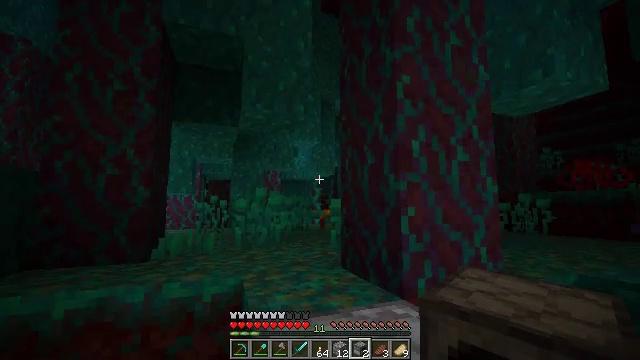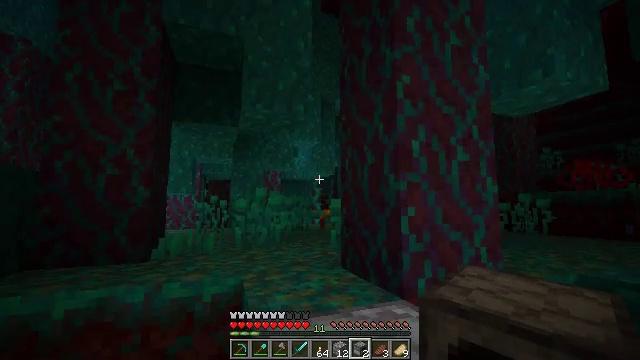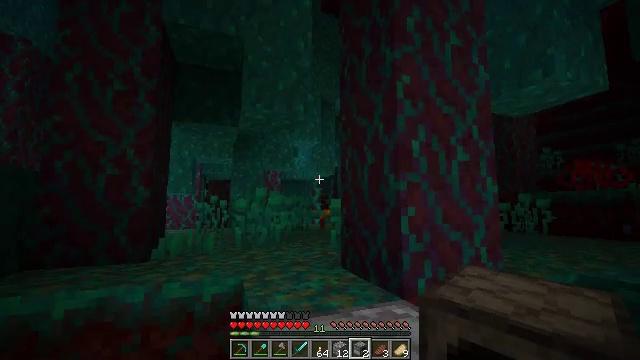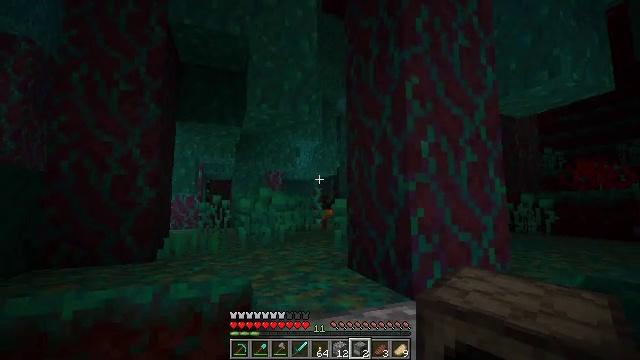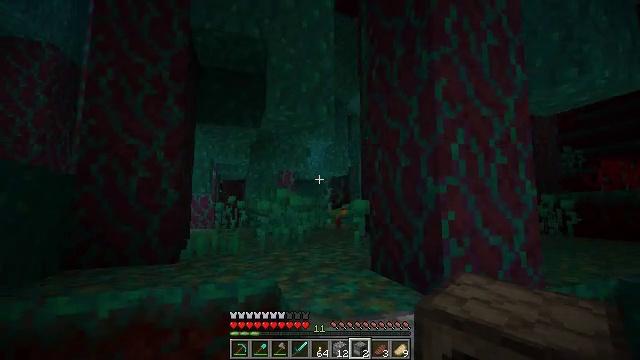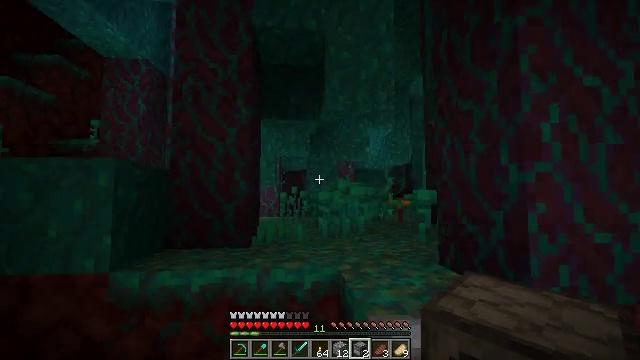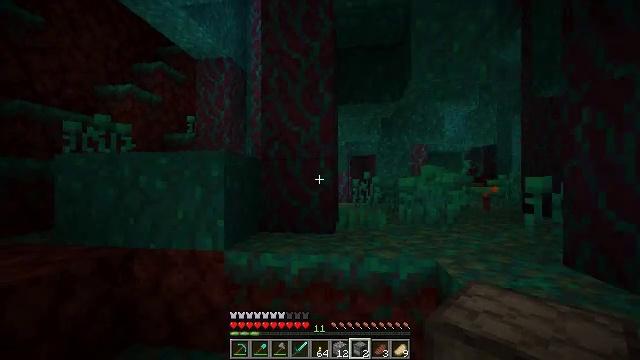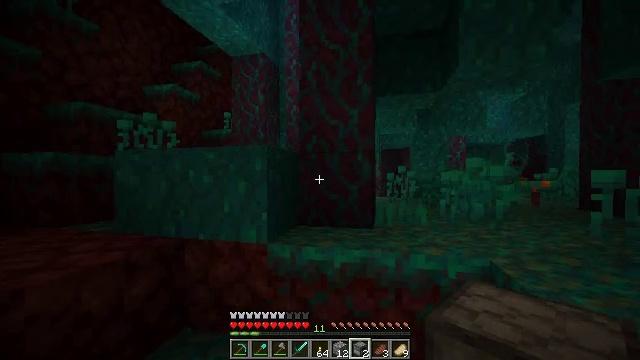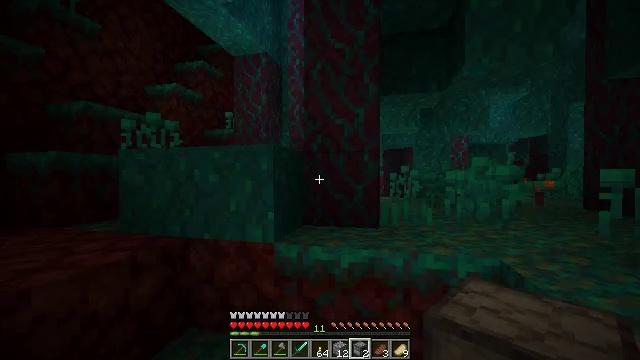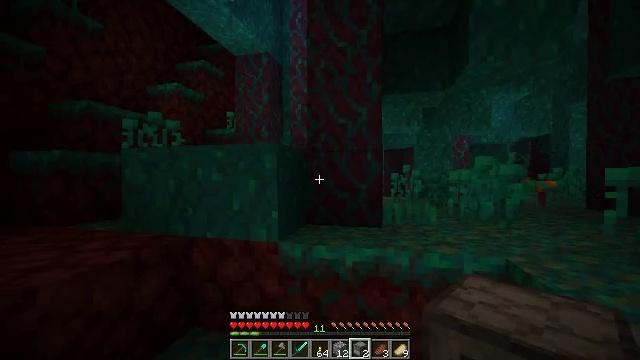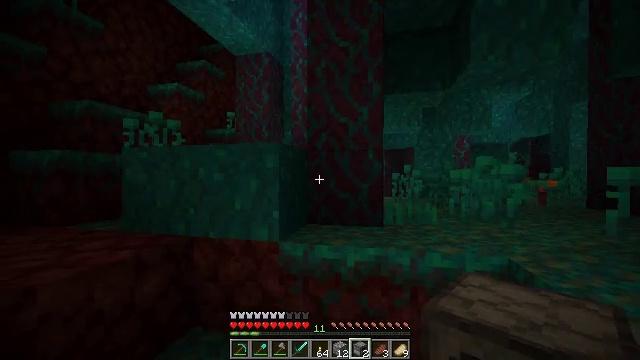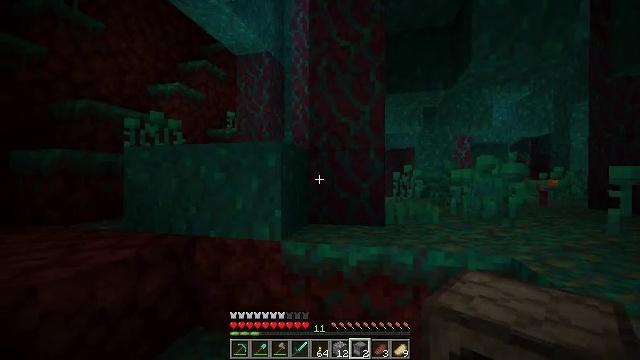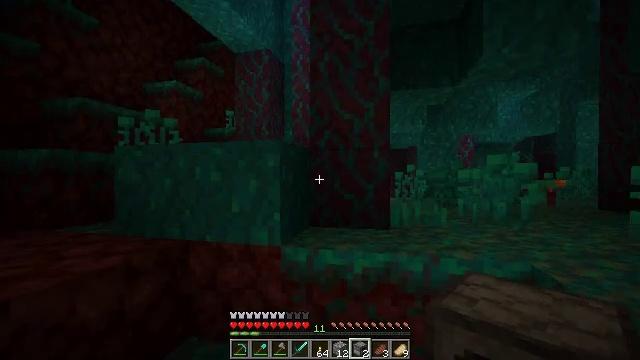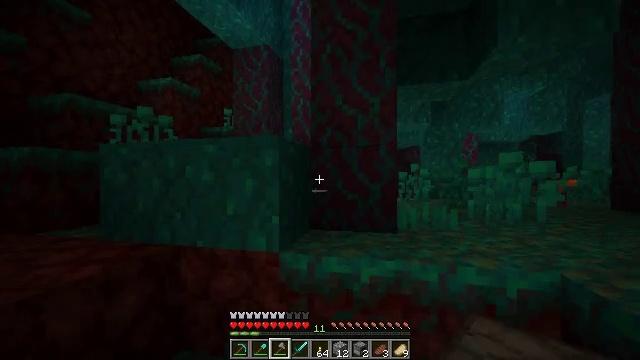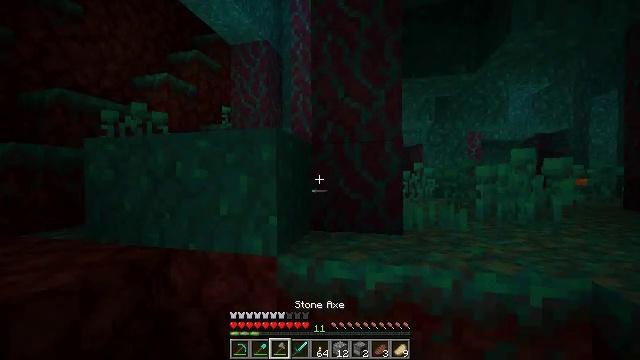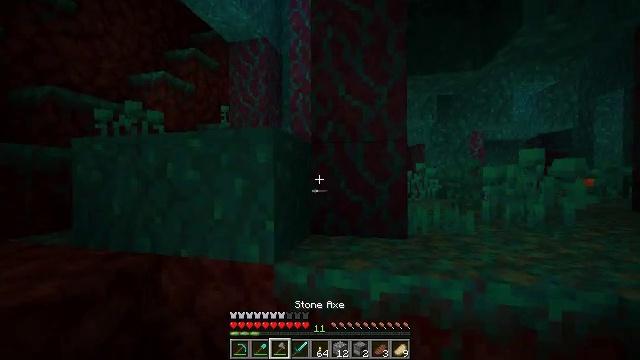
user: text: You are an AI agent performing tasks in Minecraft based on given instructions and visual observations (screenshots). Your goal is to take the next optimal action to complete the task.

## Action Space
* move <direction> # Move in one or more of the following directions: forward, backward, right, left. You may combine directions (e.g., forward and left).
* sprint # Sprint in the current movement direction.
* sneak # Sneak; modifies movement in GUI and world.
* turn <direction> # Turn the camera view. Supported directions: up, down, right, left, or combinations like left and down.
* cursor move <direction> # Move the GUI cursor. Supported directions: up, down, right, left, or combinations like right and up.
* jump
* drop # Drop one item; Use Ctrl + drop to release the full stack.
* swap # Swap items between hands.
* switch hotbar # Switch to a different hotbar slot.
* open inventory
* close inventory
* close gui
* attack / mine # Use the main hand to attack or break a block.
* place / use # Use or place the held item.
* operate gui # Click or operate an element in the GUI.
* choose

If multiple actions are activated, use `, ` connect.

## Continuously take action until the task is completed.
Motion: motion action
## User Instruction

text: Collect warped stem for crafting.
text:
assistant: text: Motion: no_op
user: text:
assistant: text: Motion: no_op
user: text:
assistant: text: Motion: move left
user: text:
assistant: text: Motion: move left, turn left
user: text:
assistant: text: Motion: move left, turn left and down
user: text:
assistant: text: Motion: move left, turn left and down
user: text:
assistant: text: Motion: turn left and down
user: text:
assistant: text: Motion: no_op
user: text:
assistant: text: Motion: no_op
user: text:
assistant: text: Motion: no_op
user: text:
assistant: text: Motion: move forward
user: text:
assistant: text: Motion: move forward
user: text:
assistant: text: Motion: move forward, switch to hotbar 3
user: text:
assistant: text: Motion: move forward, switch to hotbar 3
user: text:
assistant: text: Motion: move forward, switch to hotbar 3
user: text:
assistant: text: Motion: move forward, switch to hotbar 3
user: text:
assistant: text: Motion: no_op
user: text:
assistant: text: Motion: no_op
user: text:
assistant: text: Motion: no_op
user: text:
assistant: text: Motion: no_op
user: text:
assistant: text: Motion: turn right
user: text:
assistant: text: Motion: turn right, attack / mine
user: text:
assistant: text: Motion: attack / mine
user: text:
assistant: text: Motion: attack / mine
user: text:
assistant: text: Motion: attack / mine
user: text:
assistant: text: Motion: attack / mine
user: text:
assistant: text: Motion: attack / mine
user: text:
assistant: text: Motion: attack / mine
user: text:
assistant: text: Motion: attack / mine
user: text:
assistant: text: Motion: attack / mine